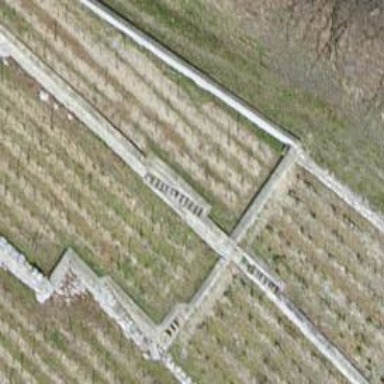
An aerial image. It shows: Retaining wall.